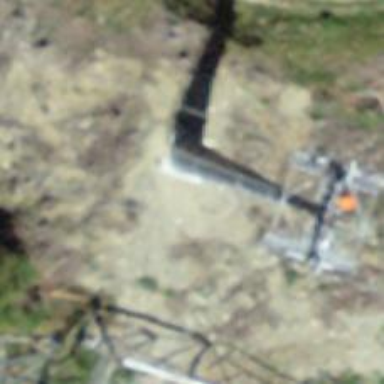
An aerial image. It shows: Pylon used for aerialway.